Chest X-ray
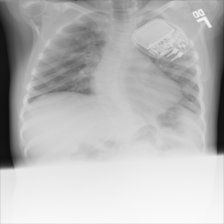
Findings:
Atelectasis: negative
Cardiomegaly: negative
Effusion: negative
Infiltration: negative
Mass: negative
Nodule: negative
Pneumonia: negative
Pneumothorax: negative
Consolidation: negative
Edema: negative
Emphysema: negative
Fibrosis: negative
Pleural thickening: negative
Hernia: negative